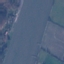
Land use / land cover: River